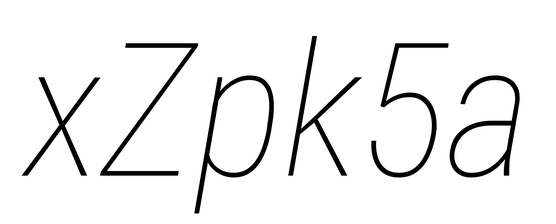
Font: Roboto-Italic_Condensed_Thin_Italic